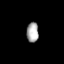
Tissue: lung
Cell type: Myeloid cells
Senescence score: 0.6509
Nuclear area (px): 236
Mean DAPI intensity: 168.314